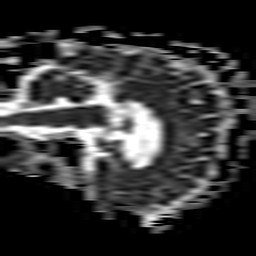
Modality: ADC
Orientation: sagittal
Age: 60
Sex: male
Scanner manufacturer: philips
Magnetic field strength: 3 T
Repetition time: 3.47 s
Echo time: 0.076 s